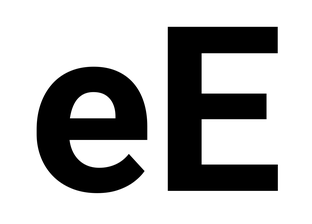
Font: Roboto_Bold